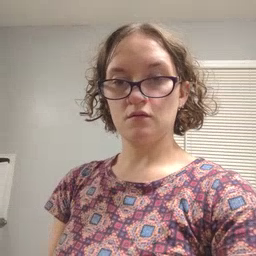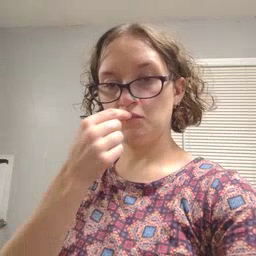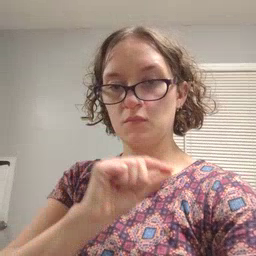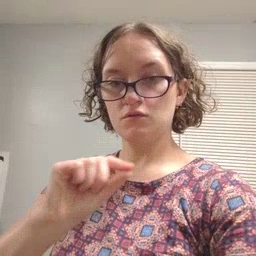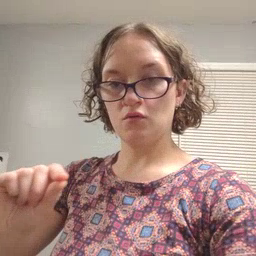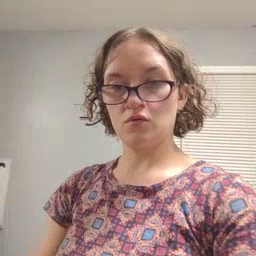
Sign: pencil